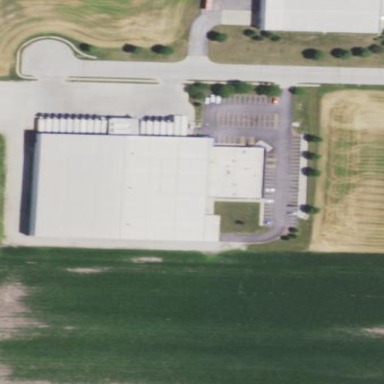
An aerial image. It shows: Commercial building.